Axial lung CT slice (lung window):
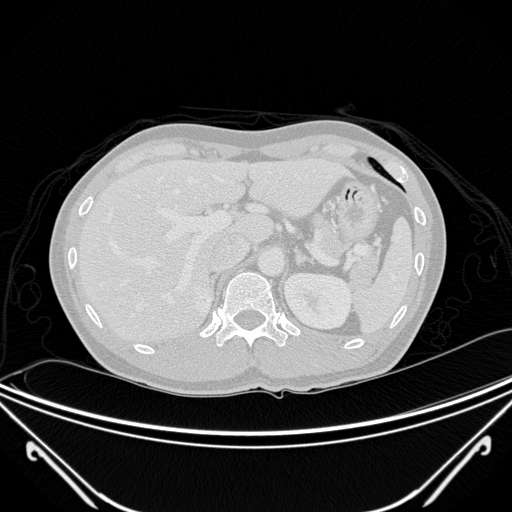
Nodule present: no